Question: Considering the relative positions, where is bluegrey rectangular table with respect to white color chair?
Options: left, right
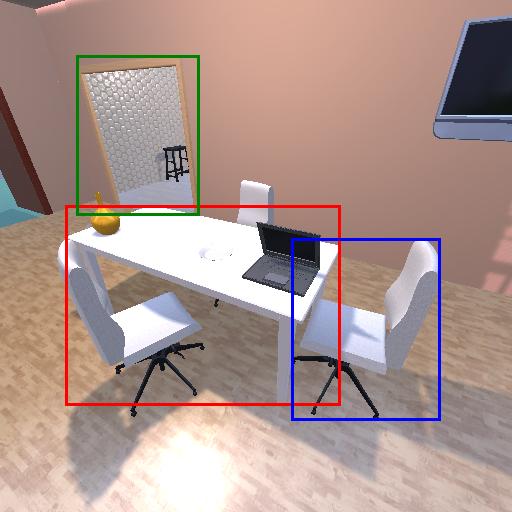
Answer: left